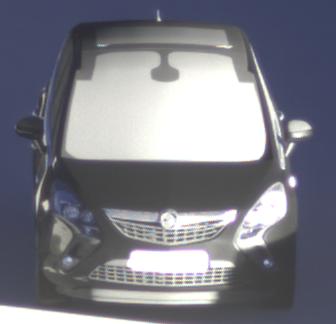
Make: Opel
Model: Zafira Tourer 1.8
Detailed model: Zafira (C) Tourer
Model produced from: 2012/01
Model produced until: 2015/06
Doors: 5
Color: black
Road condition: dry road
Daytime: sunrise or sunset
Contrast: high contrast